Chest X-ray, PA view. Patient: 56 years old, sex M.
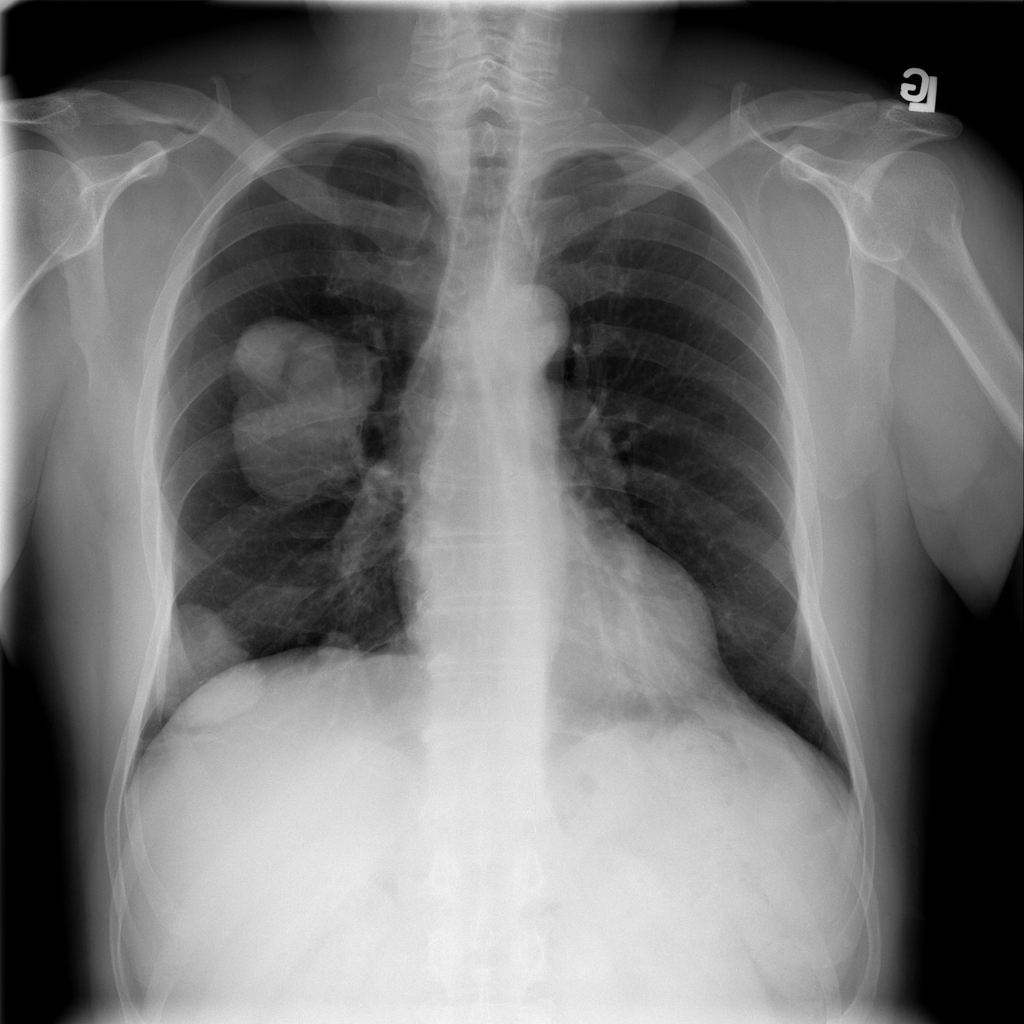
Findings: Infiltration, Mass, Nodule